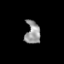
Tissue: skin
Cell type: T cells
Senescence score: 0.2564
Nuclear area (px): 330
Mean DAPI intensity: 149.864